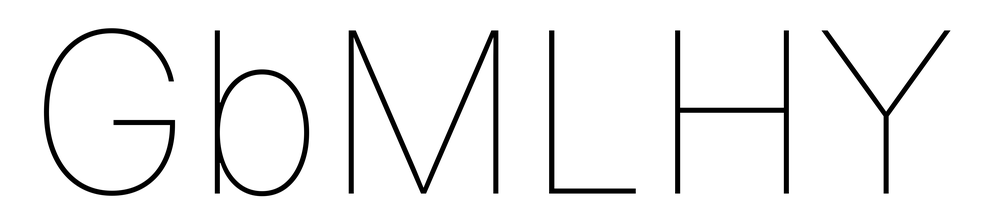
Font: Inter_Thin